Aerial crown-view tile of a tropical tree (Barro Colorado Island, Panama), acquired 20241014:
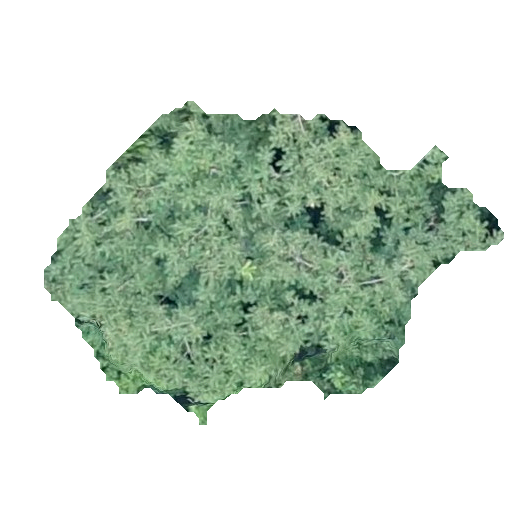
Species: Spondias radlkoferi
GBIF accepted scientific name: Spondias radlkoferi
Crown area: 142.721 m²